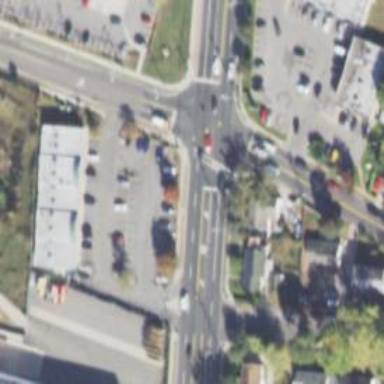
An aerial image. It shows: Unmarked crossing on the road.